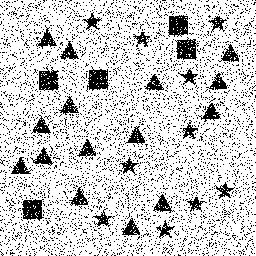
Squares: 5
Triangles: 15
Stars: 10
Total shapes: 30